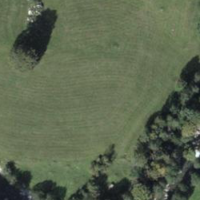
EUNIS habitat code: 24
Species observed at this site:
Heliophanus cupreus
Phylloneta impressa
Enoplognatha ovata